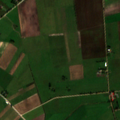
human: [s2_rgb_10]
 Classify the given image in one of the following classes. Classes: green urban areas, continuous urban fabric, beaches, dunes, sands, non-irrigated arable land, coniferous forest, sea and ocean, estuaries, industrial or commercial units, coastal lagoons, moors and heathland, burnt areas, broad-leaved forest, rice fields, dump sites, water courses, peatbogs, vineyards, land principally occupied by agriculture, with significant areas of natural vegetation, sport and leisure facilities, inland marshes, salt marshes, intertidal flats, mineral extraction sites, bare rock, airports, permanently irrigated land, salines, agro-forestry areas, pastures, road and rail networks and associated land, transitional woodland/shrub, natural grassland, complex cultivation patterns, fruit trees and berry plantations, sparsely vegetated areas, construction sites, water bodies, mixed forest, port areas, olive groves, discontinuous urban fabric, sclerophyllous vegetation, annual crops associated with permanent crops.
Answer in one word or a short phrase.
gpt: discontinuous urban fabric, non-irrigated arable land, pastures, complex cultivation patterns